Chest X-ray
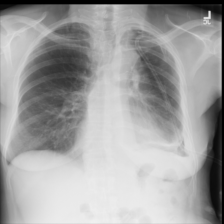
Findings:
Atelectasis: negative
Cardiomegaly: negative
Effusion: negative
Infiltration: negative
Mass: negative
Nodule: negative
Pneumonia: negative
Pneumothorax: positive
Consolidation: negative
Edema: negative
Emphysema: negative
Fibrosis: negative
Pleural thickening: negative
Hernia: negative